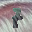
Label: 7